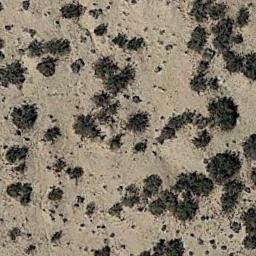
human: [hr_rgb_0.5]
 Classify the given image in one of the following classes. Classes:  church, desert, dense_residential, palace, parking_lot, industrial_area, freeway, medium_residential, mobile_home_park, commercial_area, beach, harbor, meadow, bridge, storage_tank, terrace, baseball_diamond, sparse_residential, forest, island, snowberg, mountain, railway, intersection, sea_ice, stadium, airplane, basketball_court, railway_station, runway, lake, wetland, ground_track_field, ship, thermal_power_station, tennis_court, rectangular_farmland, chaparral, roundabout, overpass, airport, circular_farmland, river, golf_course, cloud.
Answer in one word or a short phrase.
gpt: chaparral